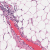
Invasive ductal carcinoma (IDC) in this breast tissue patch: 0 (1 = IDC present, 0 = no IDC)